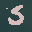
Label: 5